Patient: sex F, age 66
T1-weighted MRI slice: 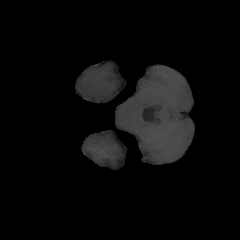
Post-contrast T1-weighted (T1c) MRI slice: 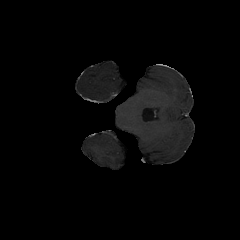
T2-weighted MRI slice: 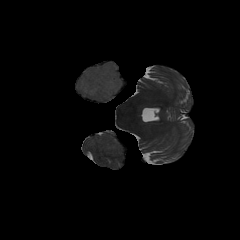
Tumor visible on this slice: yes
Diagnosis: Astrocytoma, IDH-wildtype
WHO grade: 2